Aerial crown-view tile of a tropical tree (Barro Colorado Island, Panama), acquired 20240918:
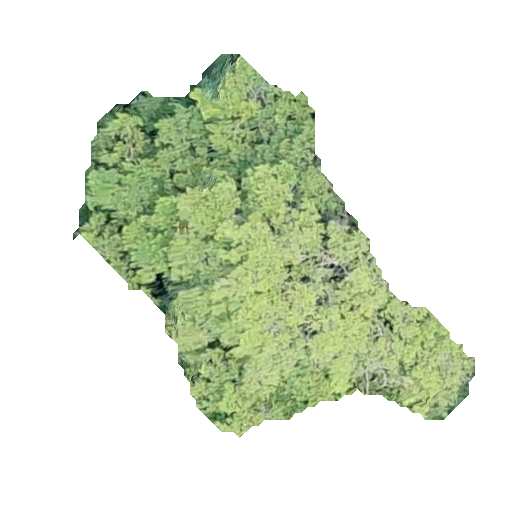
Species: Terminalia amazonia
GBIF accepted scientific name: Terminalia amazonica
Crown area: 129.027 m²